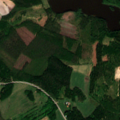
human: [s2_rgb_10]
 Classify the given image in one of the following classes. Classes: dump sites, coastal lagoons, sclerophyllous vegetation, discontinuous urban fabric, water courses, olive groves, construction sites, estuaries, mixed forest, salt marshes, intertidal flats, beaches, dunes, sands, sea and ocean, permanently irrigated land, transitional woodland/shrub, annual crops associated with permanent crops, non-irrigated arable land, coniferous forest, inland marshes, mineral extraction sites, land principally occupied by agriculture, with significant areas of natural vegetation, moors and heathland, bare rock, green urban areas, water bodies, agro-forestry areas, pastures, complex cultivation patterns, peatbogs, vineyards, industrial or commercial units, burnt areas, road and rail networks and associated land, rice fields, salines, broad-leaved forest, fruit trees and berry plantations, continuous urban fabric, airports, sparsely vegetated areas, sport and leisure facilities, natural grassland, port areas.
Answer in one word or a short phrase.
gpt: land principally occupied by agriculture, with significant areas of natural vegetation, mixed forest, water bodies